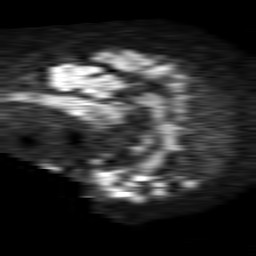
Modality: TRACE
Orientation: sagittal
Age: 70
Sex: male
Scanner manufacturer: philips
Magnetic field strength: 1.5 T
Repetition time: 4.6 s
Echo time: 0.08631 s